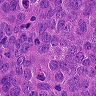
Metastatic tissue present: yes